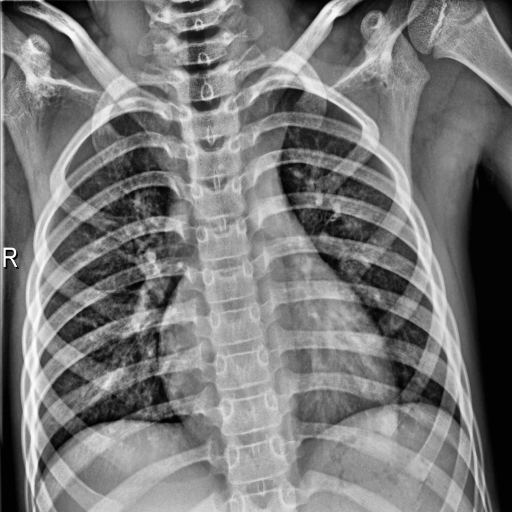
Finding: NORMAL